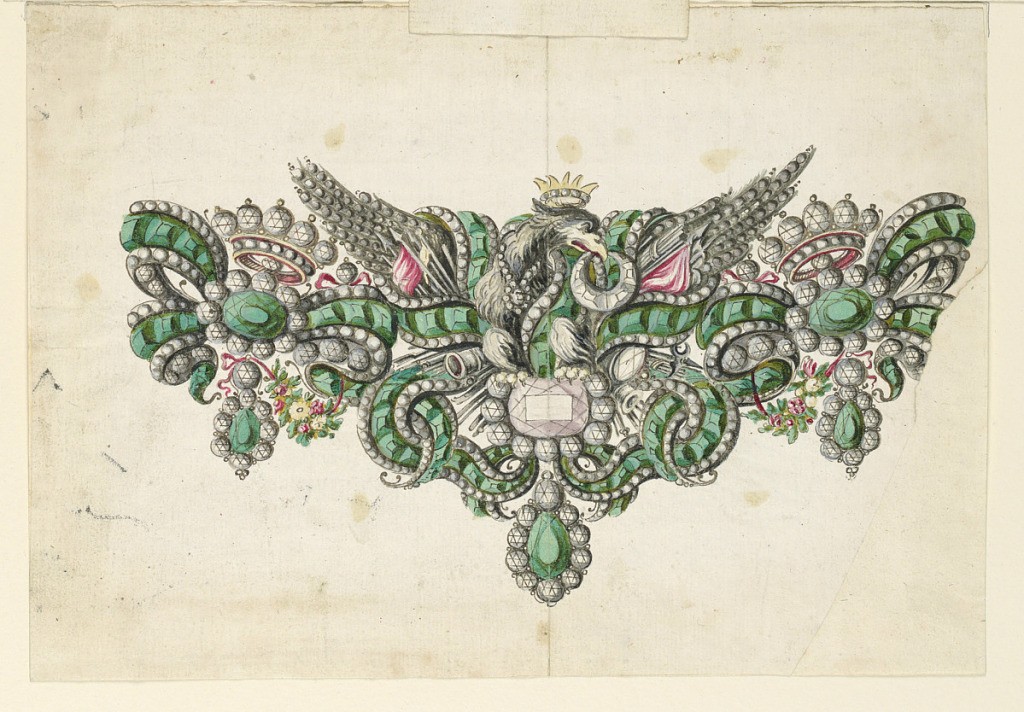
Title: Design for a brooch
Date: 1740–50
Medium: Pen, sepia, dark ink, brush, green, red, violet, yellow water colors. Paper
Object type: Drawing
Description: Horizontal rectangle. In the center is a violet oval diamond, framed by white round diamonds, with, on top, a crowned eagle with spread wings and with a ring in its beak. A trophy of arms is below it. A ribbon and green diamonds around it; they form knots beside. They have above crowns and hanging drops; one hanging in the center. Two festoons are supported by the rings of the lateral drops and by the adjoining ribbon.